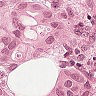
Metastatic tissue present: yes